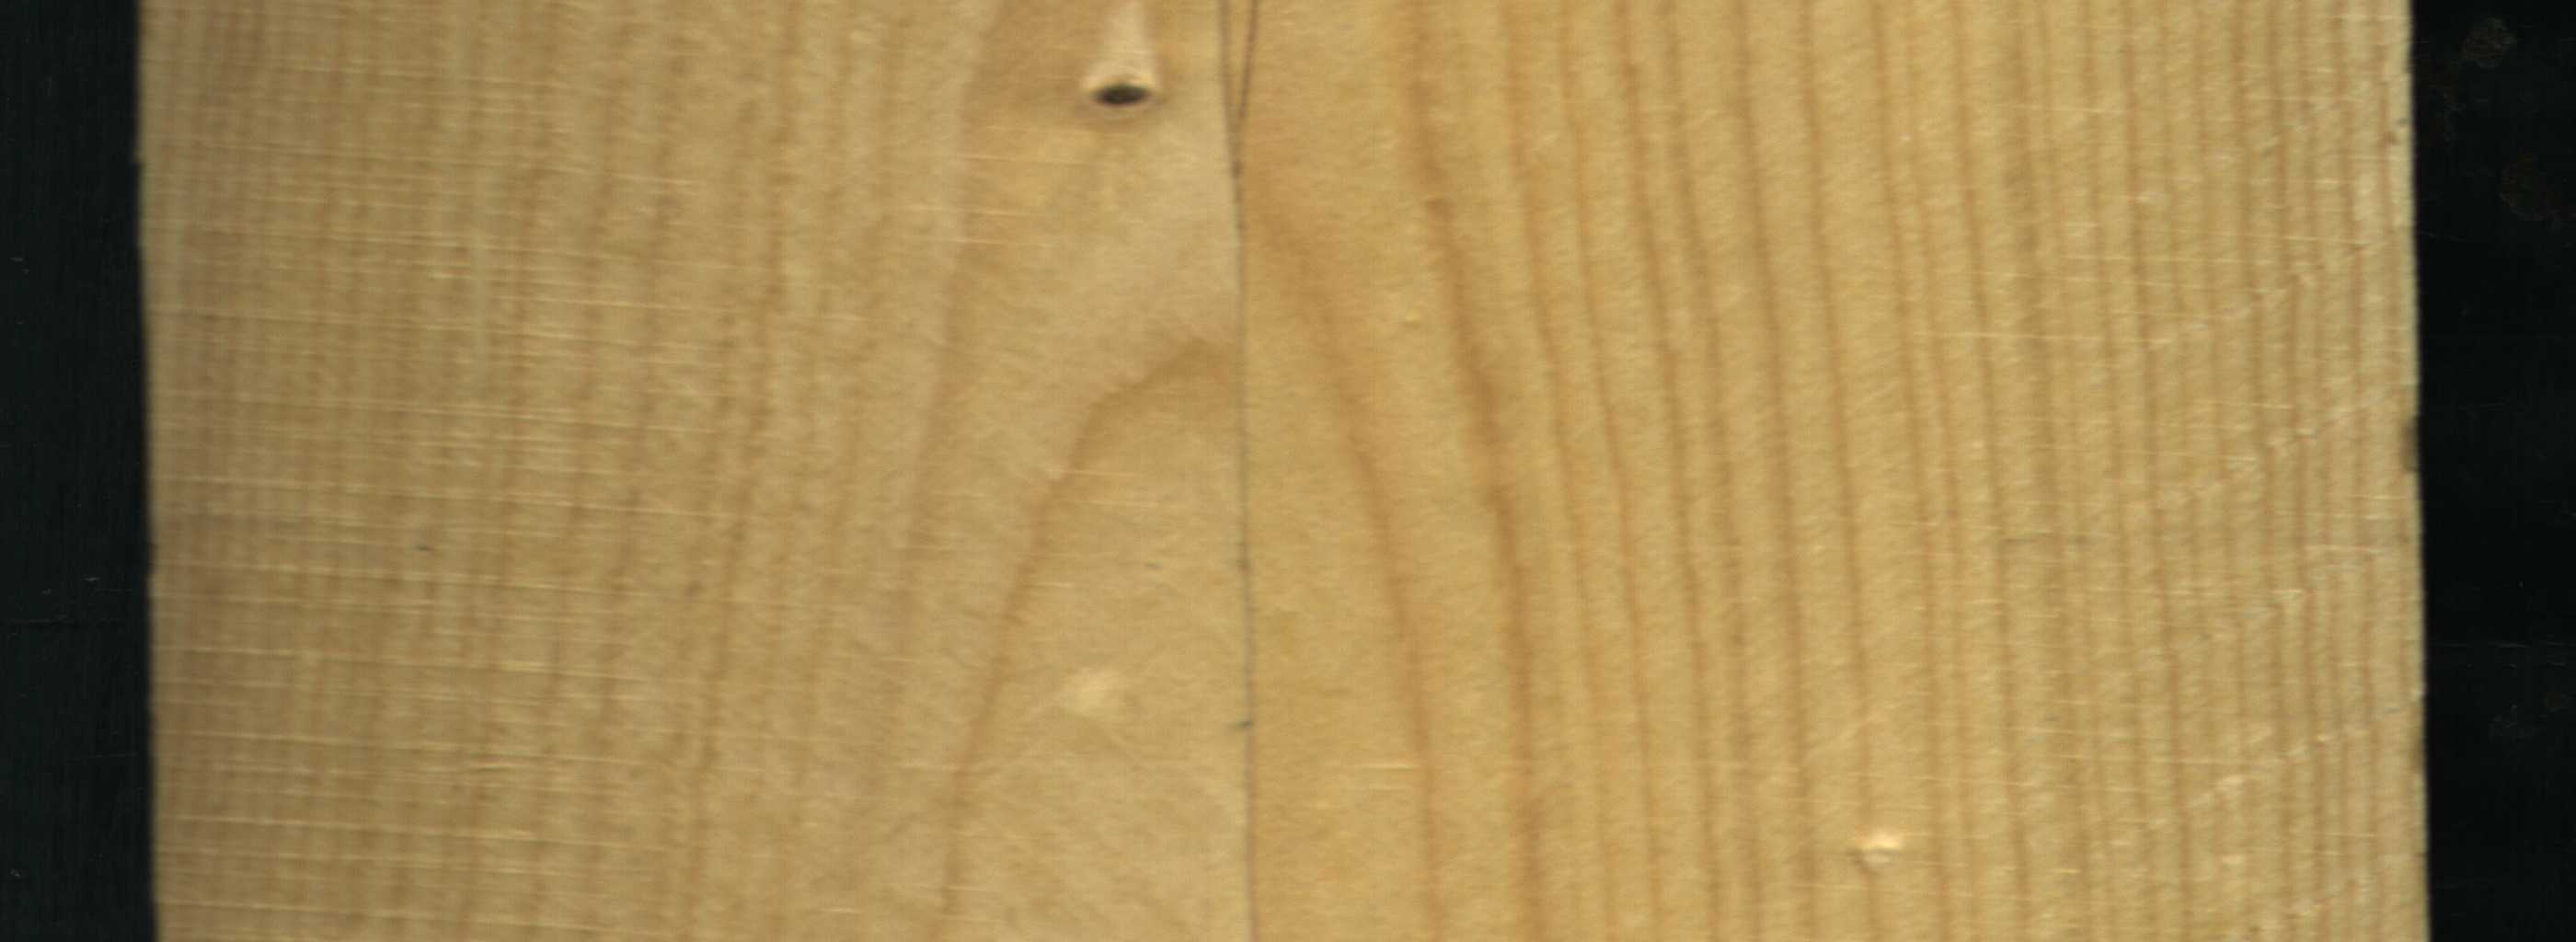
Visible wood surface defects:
Dead_Knot